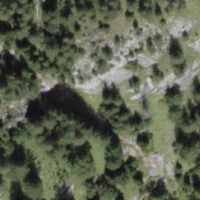
EUNIS habitat code: 23
Species observed at this site:
Cephalanthera longifolia